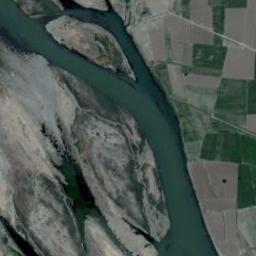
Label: river